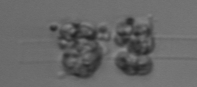
Label: Leptocylindrus_mediterraneus